Question: in my Django admin application I have one ForeignKey field with its relative widget in change page.

I wish to add a link to change view of current selected product instead of simple text of current product.
My models is composed of: WeddingList, Product and WeddingListProducts for m2m relationship...
In my admin.py the ProductAdmin class is an inline of WeddingListAdmin class.
This is my admin.py
'''
class WeddingListProductsInline(admin.TabularInline):
model = WeddingListProducts
form = WeddingListProductsAdminForm
extra = 0
class WeddingListAdmin(admin.ModelAdmin):
inlines = (WeddingListProductsInline,)
'''
Thanks in advance for help!
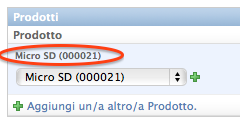
Answer: Ok, I've solved my problem.
My solution is to override admin/edit_inline.html template with these code:
'''
<td class="original">
{% if inline_admin_form.original or inline_admin_form.show_url %}
<p>
{% if inline_admin_form.original %}
<a href="{% url 'admin:MyApp_product_change' inline_admin_form.original.product.id %}">
{{ inline_admin_form.original }}
</a>
{% endif %}
</p>
{% endif %}
'''
and set the template attribute of my ModelAdmin class to corresponding url of new template.
admin.py
'''
class MyModelInline(admin.TabularInline):
template = "admin/myapp/mymodel/edit_inline/tabular.html"
'''
Please comment for any better solutions! Bye ;)